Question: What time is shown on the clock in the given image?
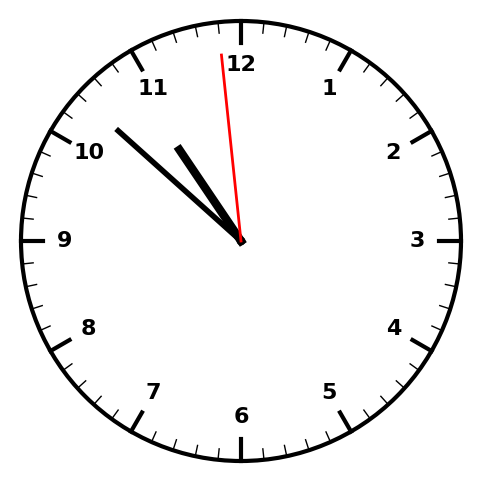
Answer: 10:51:59